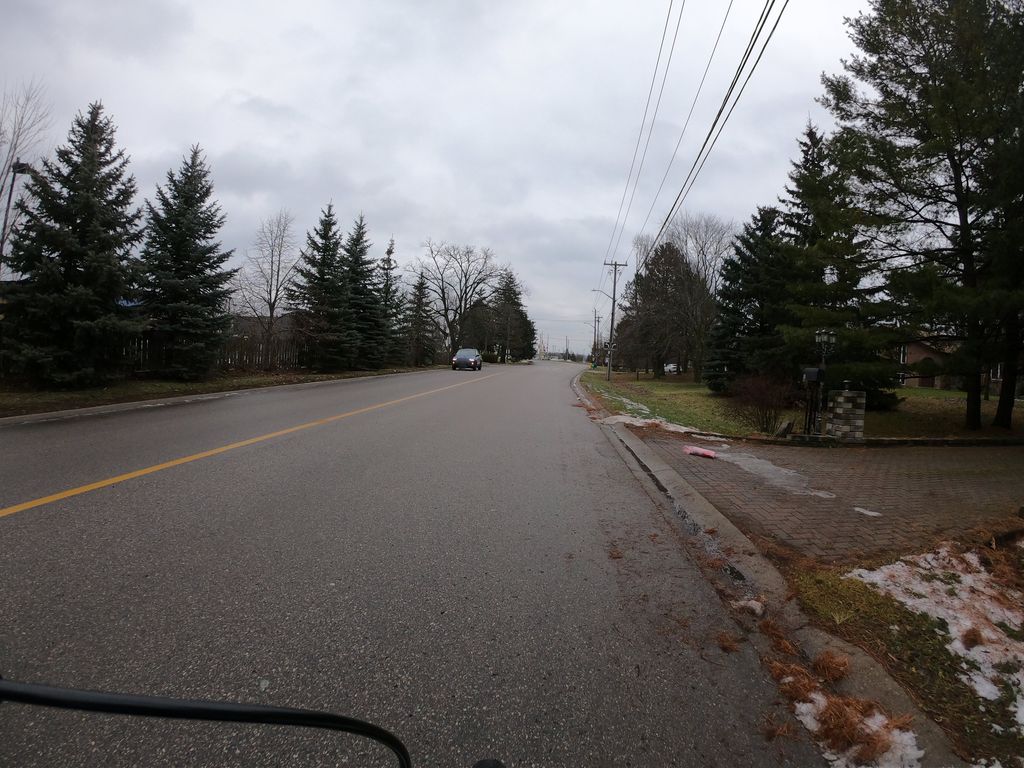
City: kitchener-waterloo